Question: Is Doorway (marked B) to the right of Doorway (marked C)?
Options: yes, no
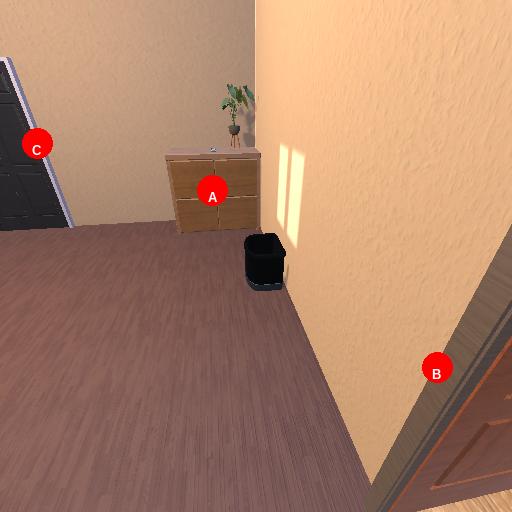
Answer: yes